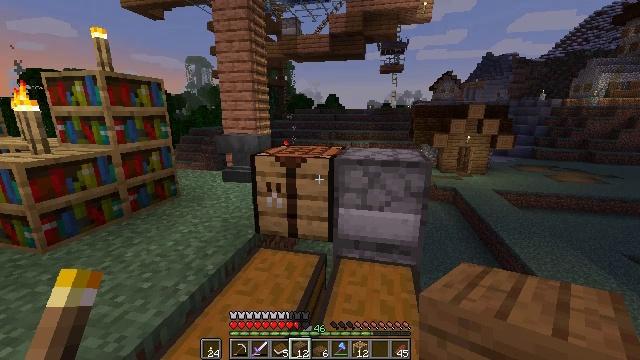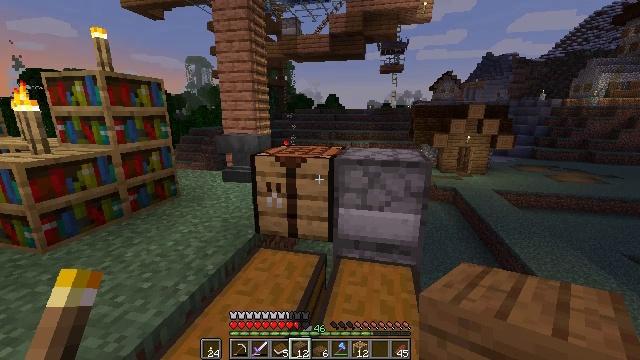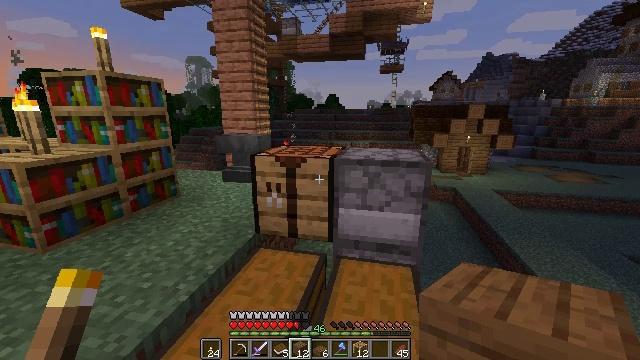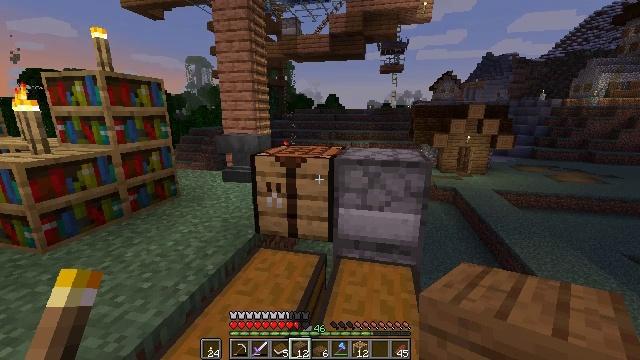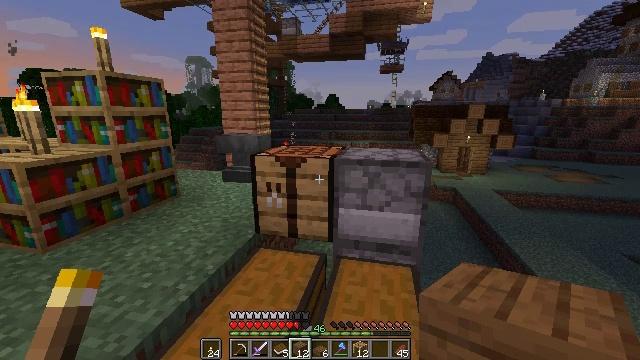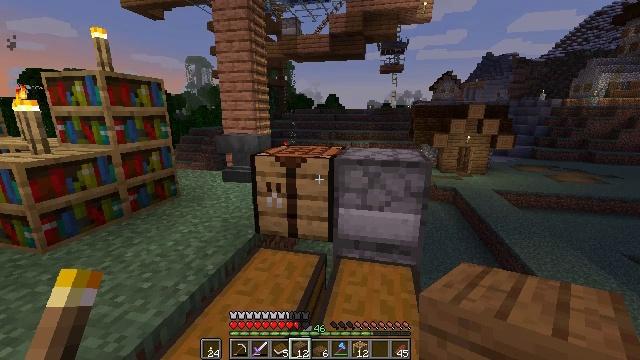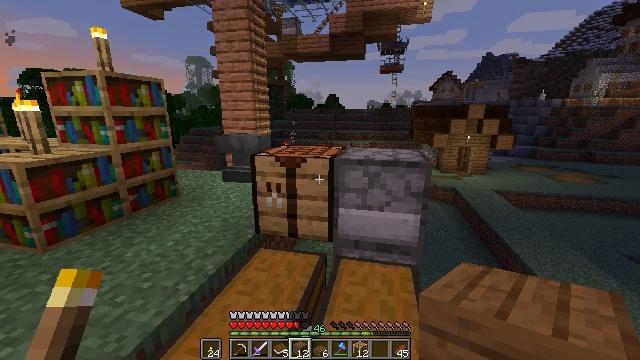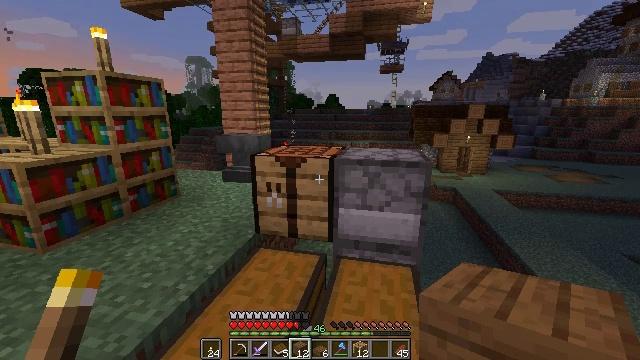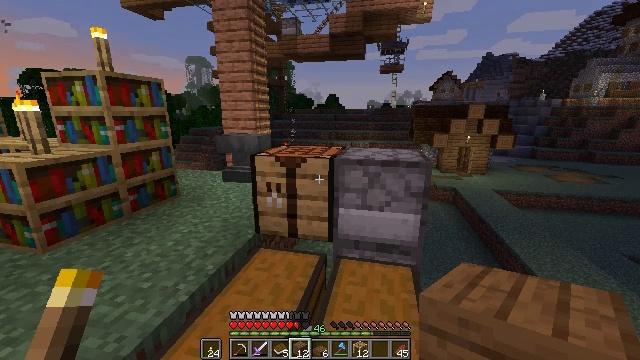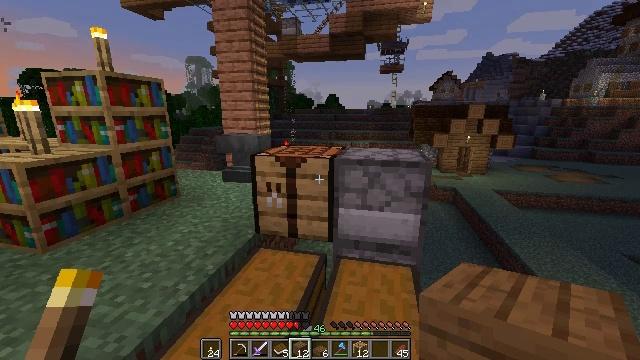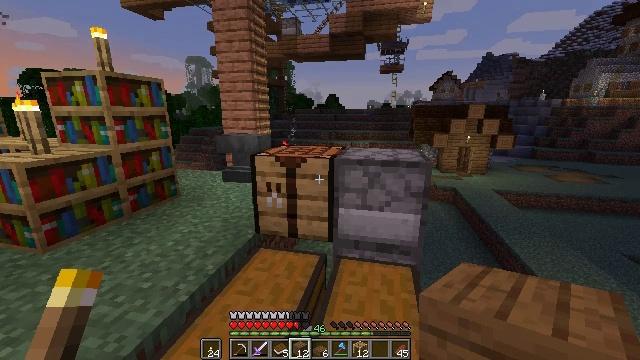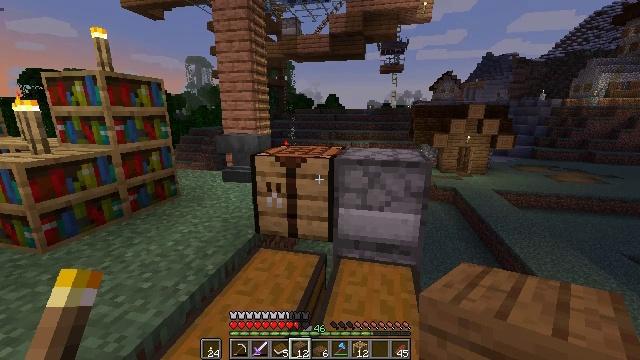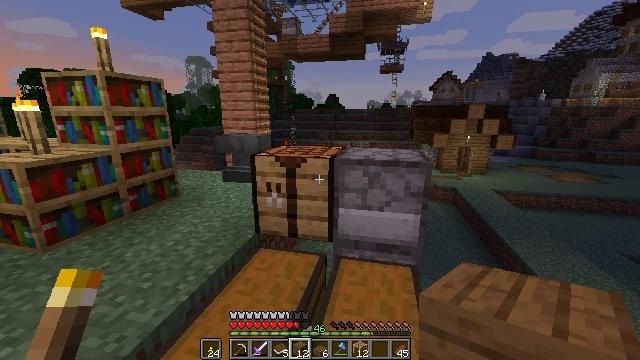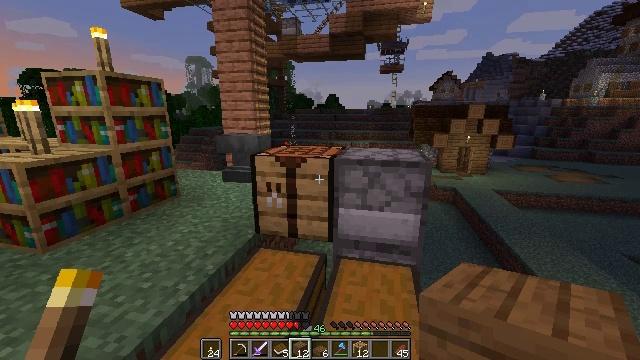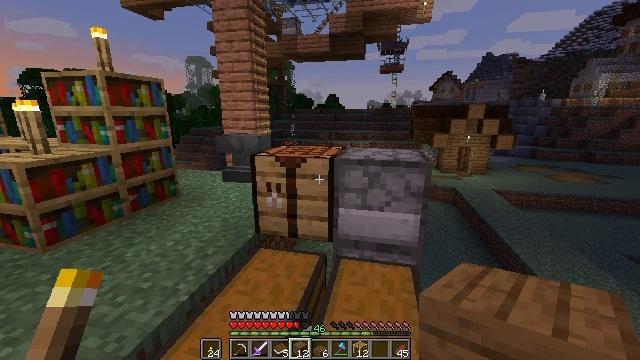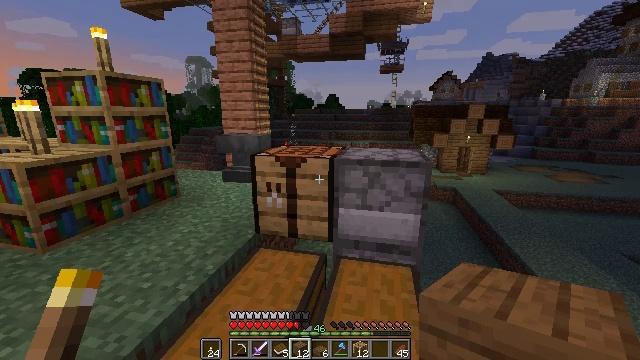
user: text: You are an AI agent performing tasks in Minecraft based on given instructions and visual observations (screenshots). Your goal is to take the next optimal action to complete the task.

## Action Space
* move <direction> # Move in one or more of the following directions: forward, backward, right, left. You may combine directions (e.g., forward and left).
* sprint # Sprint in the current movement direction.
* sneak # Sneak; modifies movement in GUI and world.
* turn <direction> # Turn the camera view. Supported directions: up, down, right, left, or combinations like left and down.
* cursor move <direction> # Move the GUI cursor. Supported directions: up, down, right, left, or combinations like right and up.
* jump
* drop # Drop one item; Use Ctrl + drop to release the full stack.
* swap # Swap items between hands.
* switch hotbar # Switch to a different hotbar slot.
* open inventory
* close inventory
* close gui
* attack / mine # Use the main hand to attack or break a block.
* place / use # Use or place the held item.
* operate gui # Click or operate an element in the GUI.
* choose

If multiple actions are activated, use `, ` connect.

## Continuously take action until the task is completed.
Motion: motion action
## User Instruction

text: Craft a spruce fence gate using the crafting table.
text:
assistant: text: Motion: no_op
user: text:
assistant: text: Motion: no_op
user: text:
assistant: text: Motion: no_op
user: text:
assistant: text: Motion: no_op
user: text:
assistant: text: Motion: no_op
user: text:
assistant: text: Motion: no_op
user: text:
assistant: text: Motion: no_op
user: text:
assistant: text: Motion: no_op
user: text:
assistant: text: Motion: no_op
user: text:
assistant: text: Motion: no_op
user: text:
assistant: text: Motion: no_op
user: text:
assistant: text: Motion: no_op
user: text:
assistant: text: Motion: no_op
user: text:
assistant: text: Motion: no_op
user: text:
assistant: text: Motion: no_op
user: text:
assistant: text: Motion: no_op
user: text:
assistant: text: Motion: no_op
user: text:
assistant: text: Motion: no_op
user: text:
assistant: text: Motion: no_op
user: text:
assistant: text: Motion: no_op
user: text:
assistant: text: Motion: no_op
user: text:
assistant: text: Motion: no_op
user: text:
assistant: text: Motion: no_op
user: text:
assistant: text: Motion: no_op
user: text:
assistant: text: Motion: no_op
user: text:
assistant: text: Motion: no_op
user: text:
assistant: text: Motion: no_op
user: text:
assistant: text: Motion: no_op
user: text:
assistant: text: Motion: no_op
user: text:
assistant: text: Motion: no_op